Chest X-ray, PA view. Patient: 30 years old, sex F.
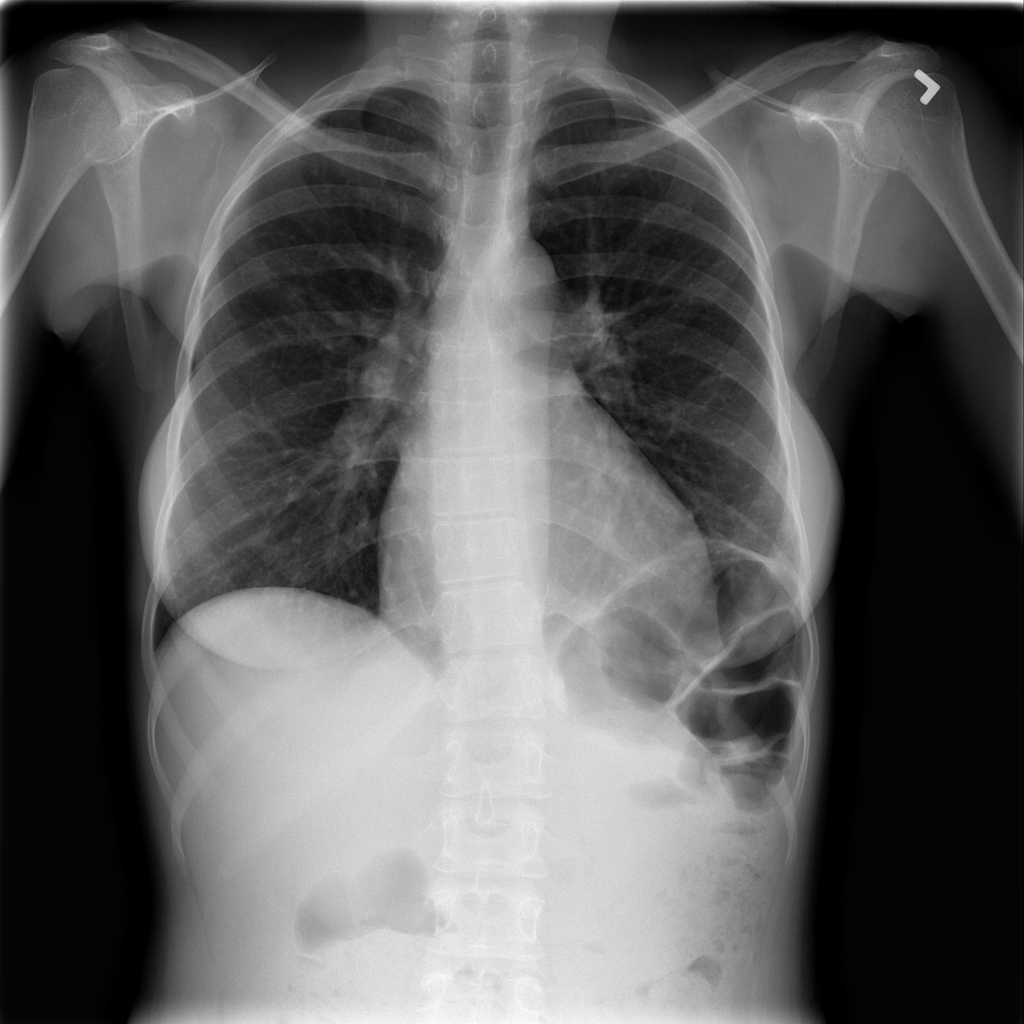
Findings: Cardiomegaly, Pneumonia